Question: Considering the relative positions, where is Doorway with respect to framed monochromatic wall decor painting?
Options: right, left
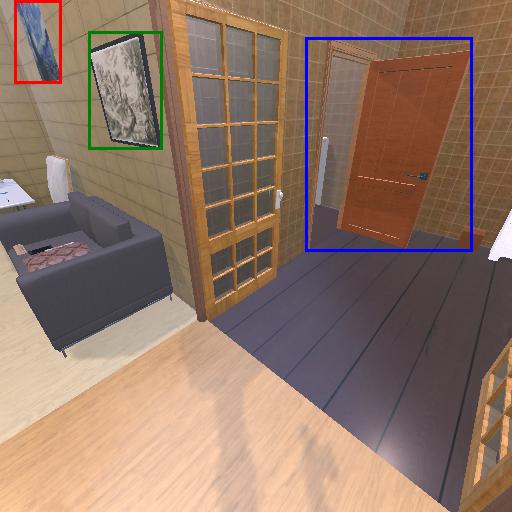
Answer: right